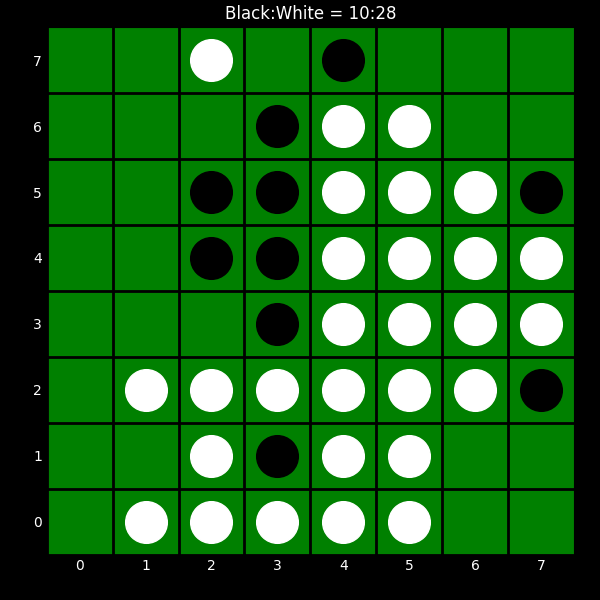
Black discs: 10
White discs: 28